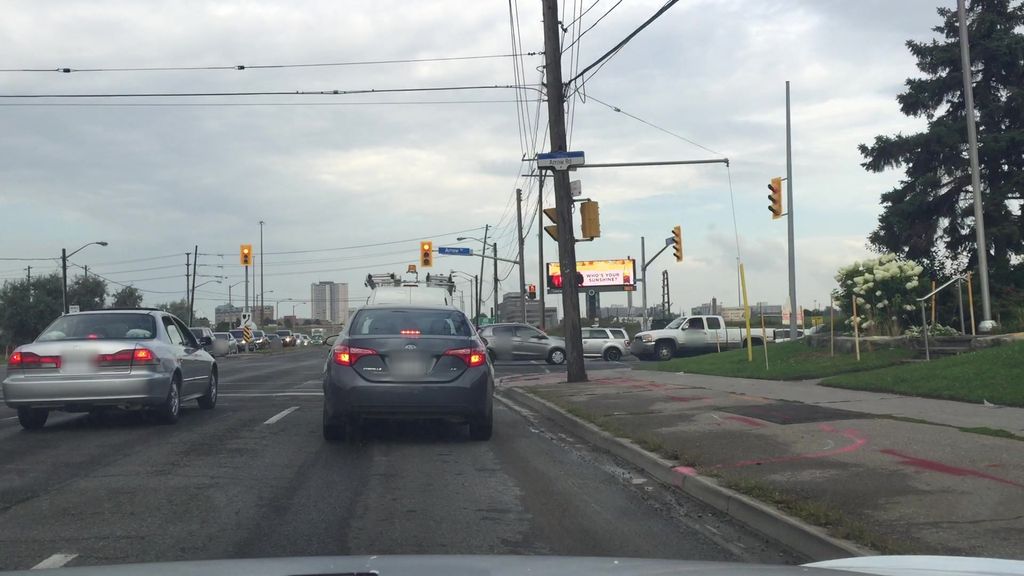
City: toronto